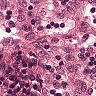
Metastatic tissue present: no